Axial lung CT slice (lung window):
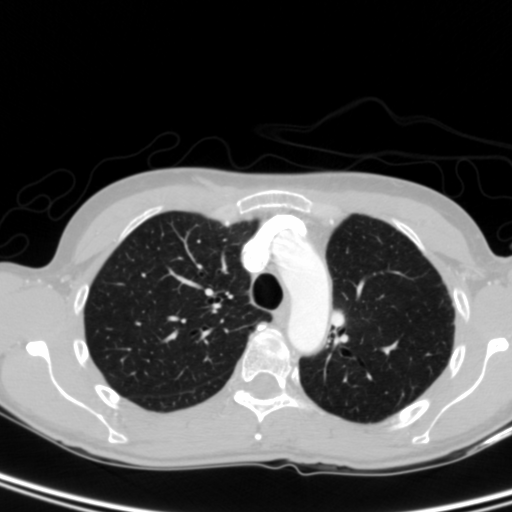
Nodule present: no